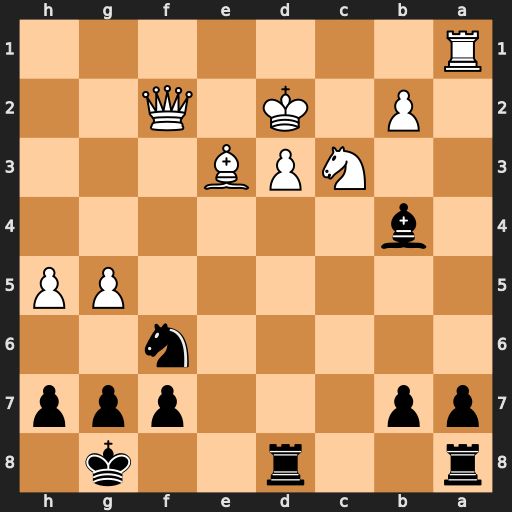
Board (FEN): r2r2k1/pp3ppp/5n2/6PP/1b6/2NPB3/1P1K1Q2/R7
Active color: b
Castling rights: -
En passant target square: -
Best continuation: Ne4+ Ke2 Nxf2